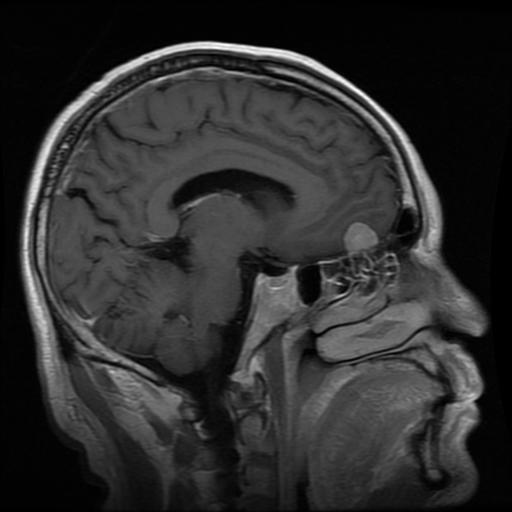
Label: meningioma